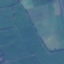
Label: Pasture